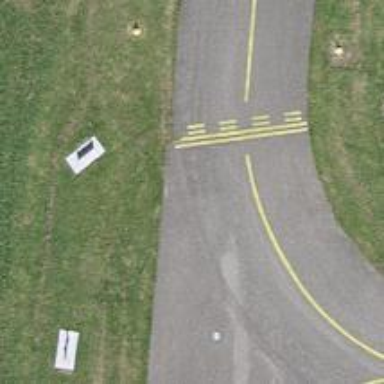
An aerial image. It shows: Runway holding position.